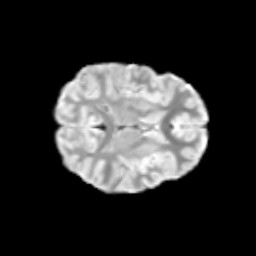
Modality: T2w
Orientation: axial
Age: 10
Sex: female
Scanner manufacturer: siemens
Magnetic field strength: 3 T
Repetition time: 3.8 s
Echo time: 0.07 s